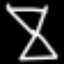
Label: hourglass